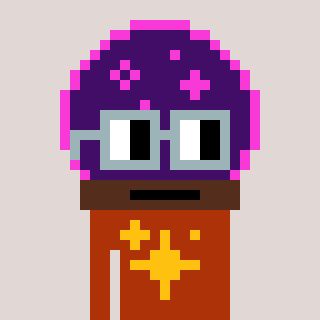
a pixel art character with square dark gray glasses, a crystalball-shaped head and a hotbrown-colored body on a warm background